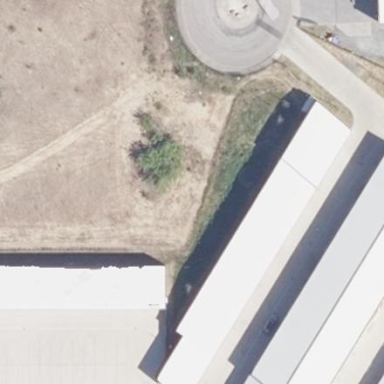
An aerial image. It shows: Warehouse building used for storage rental.